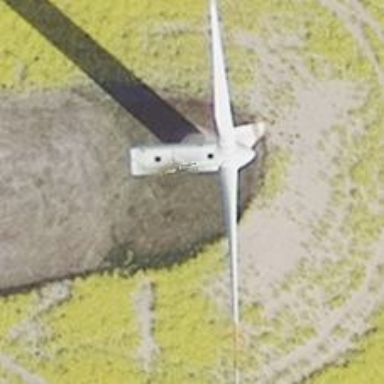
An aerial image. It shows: Wind generator of the horizontal axis type made by Vestas.